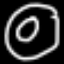
Label: donut